Interaction volume radius: 5 \u00c5
Interaction volume height: 15 \u00c5
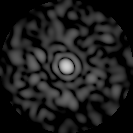
Disorder parameter: 0.8155